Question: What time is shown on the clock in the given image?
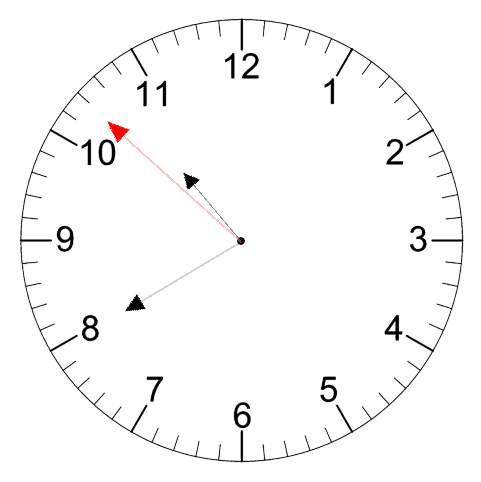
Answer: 10:39:52